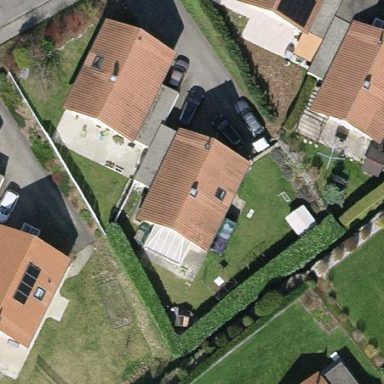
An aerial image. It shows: Residential building.